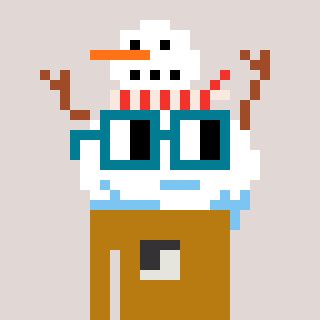
a pixel art character with square dark green glasses, a snowman-shaped head and a gold-colored body on a warm background